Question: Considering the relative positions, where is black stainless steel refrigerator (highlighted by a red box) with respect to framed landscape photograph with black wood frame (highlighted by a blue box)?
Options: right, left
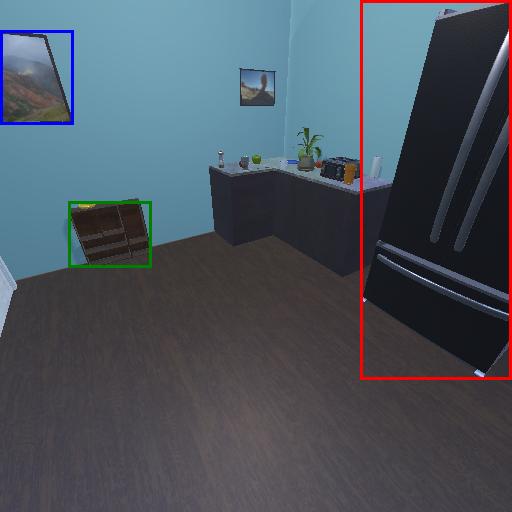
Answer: right